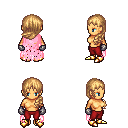
a pixel art fantasy rpg character, female body template, human, tanned skin, pink tattered cape, red pants, light blonde left-swept hairstyle, metal gloves, gold boots, four views (front, back, left, right), 2x2 character sprite sheet, small pixel art, hard edges, no anti-aliasing